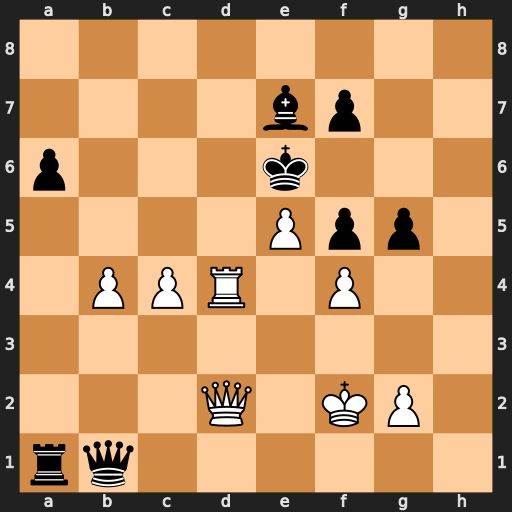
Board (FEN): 8/4bp2/p3k3/4Ppp1/1PPR1P2/8/3Q1KP1/rq6
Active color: w
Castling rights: -
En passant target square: -
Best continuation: Rd6+ Bxd6 Qxd6#